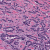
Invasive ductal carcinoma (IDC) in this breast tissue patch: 1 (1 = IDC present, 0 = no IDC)